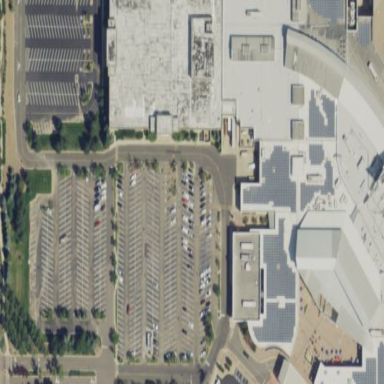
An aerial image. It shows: Department store building.